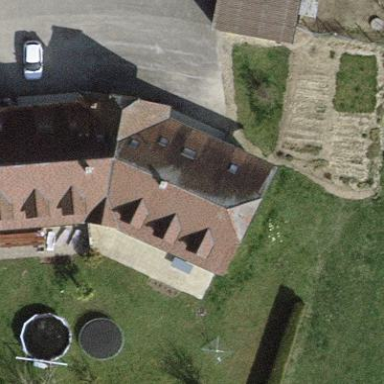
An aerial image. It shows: Detached building.